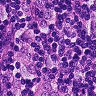
Metastatic tissue present: yes